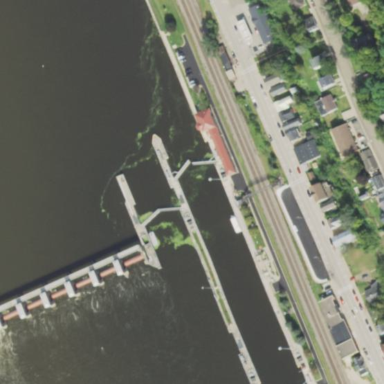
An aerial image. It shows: Lock on the water.